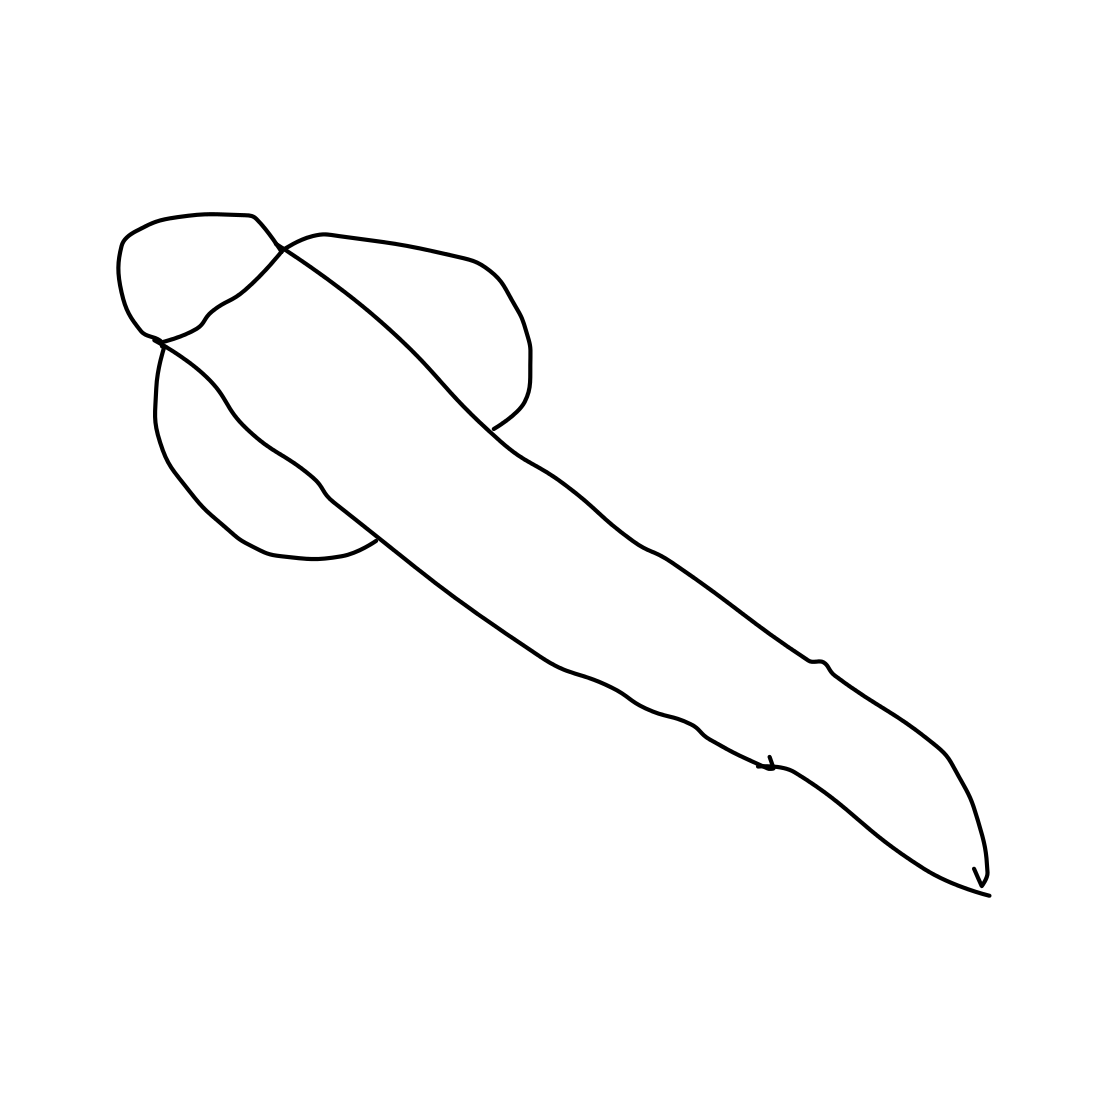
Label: knife